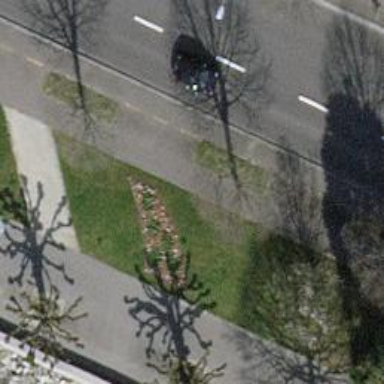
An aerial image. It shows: Avenue of trees.